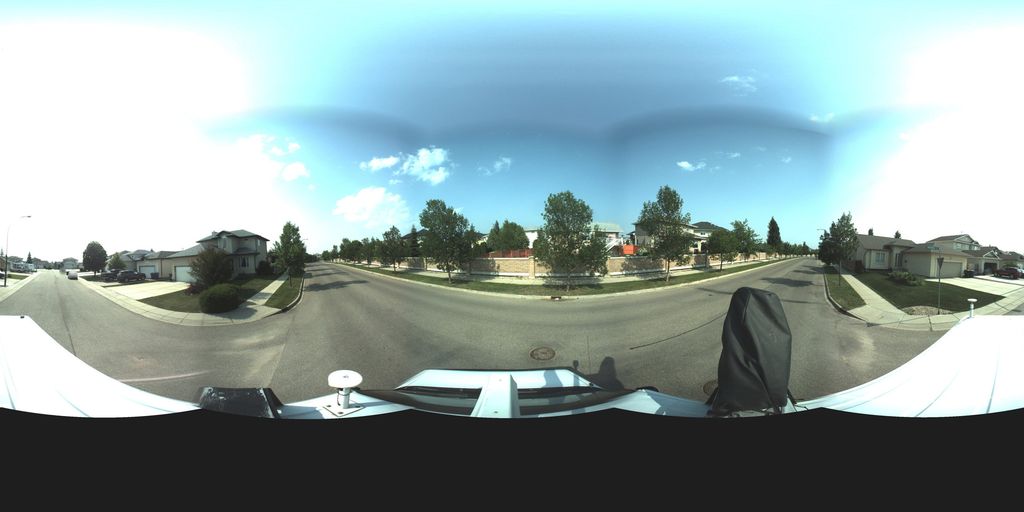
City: saskatoon